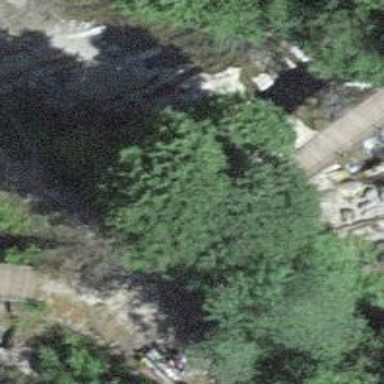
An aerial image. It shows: Path leading to bridge.